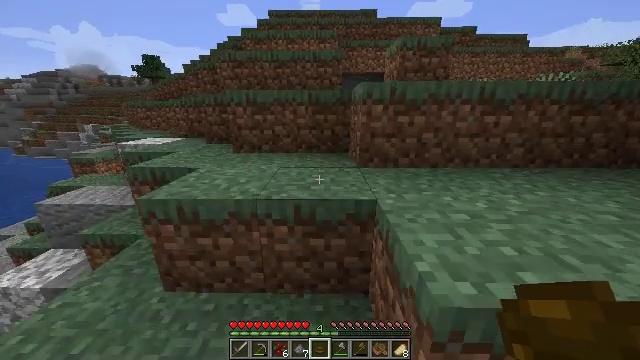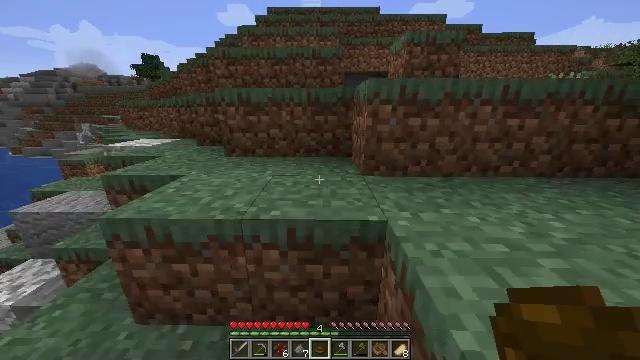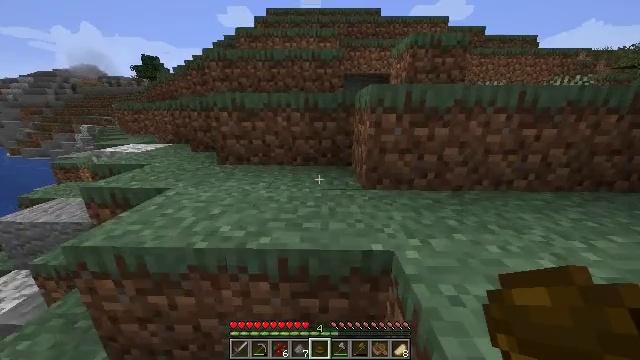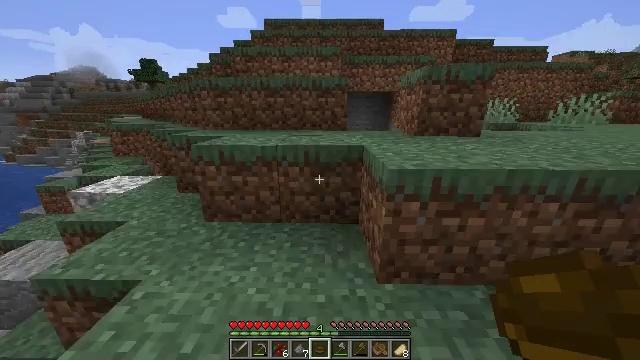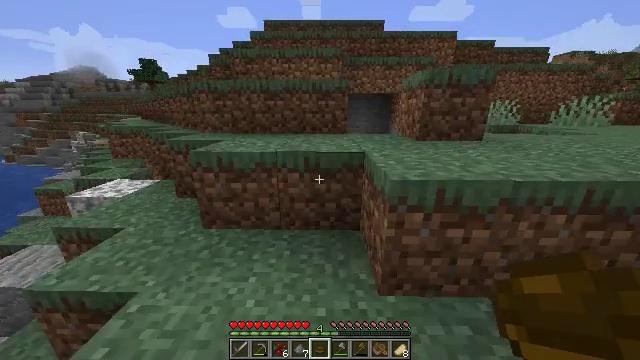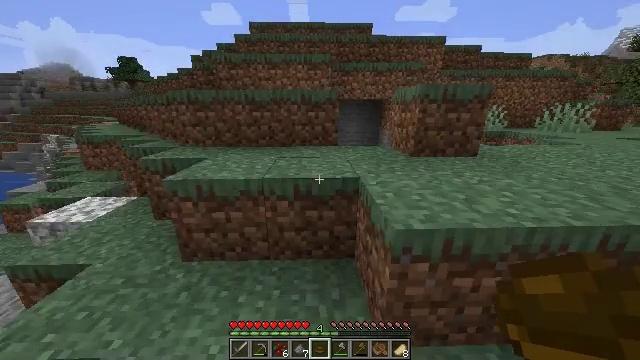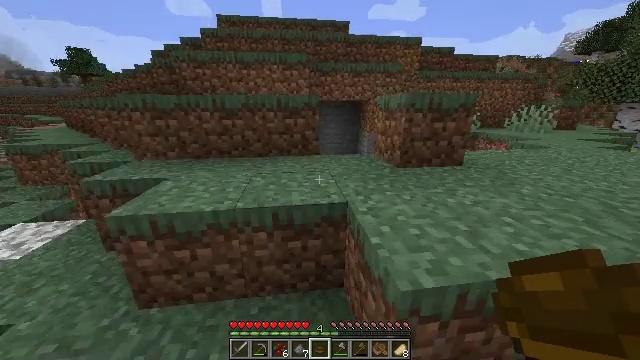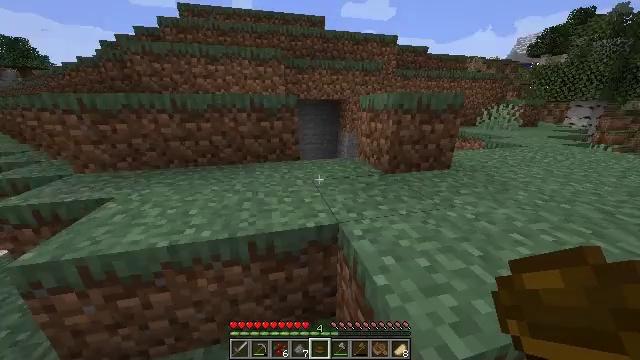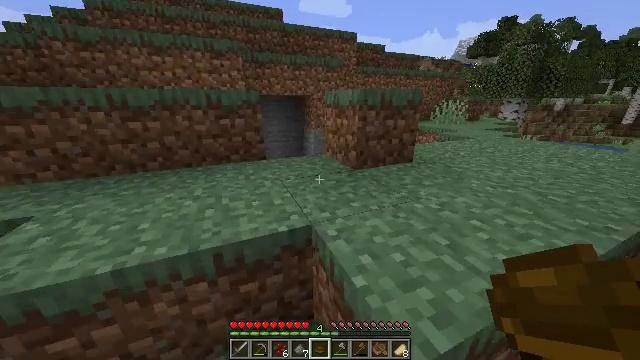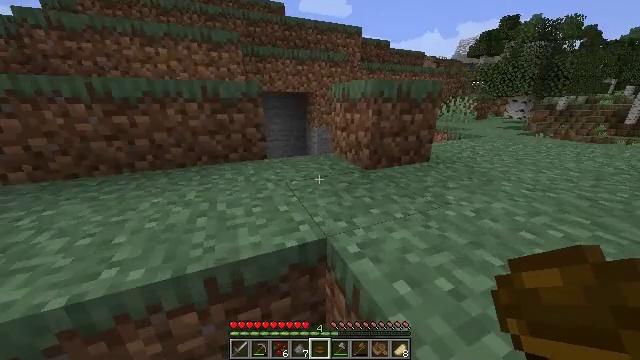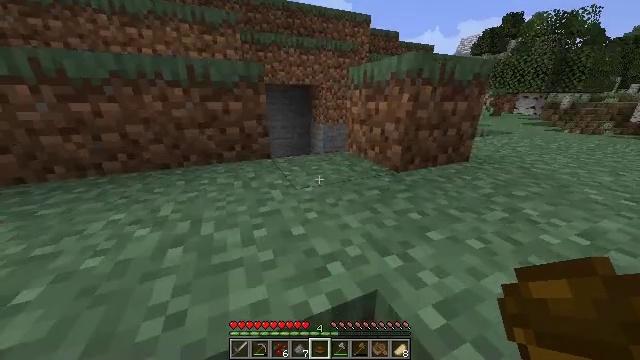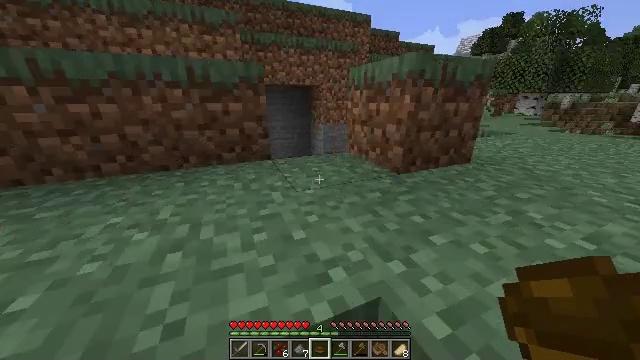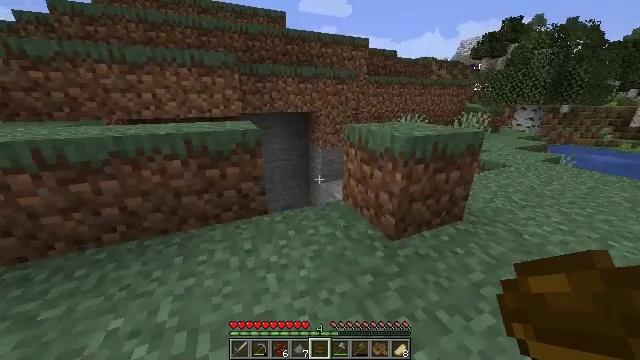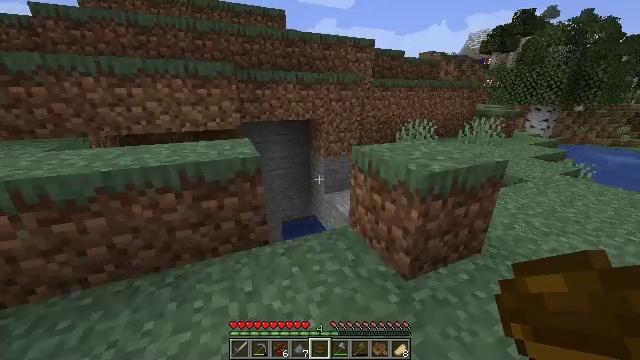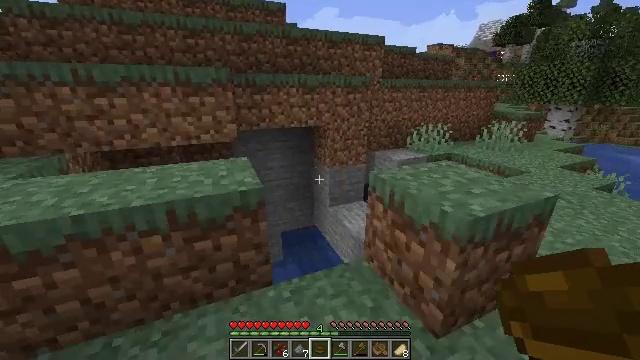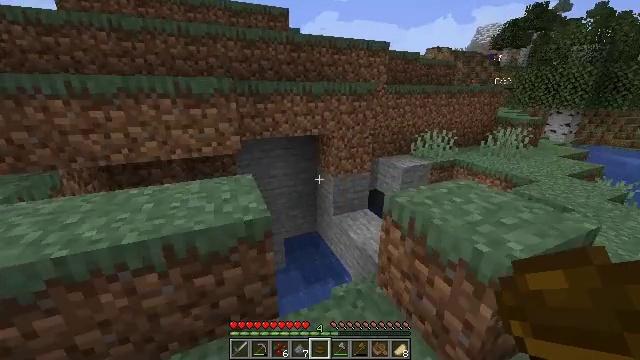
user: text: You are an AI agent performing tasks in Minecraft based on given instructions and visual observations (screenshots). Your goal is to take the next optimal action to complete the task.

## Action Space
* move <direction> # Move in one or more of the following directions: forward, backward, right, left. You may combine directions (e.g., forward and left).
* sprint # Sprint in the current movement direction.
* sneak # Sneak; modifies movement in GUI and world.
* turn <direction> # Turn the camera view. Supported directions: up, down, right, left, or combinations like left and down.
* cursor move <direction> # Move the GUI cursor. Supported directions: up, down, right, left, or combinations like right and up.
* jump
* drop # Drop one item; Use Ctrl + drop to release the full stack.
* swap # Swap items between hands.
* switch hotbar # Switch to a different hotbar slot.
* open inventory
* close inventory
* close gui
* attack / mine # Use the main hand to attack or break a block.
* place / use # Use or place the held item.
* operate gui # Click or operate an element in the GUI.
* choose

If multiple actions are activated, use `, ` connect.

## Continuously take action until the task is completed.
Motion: motion action
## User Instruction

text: Remove a bowl from the inventory.
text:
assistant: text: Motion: move forward, sprint
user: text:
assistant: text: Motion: move forward, sprint, jump
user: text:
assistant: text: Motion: move forward, sprint, jump
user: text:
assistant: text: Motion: move forward, sprint, jump
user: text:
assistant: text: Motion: move forward, sprint, turn right, jump
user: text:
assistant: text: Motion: move forward, sprint, turn right
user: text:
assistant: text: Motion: move forward, sprint, turn right
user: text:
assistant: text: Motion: move forward, sprint, turn right
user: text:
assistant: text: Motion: move forward, sprint
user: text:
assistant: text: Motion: move forward, sprint
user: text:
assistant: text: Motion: move forward, sprint, jump
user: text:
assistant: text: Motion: move forward, sprint, jump
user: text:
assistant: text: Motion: move forward, sprint, jump
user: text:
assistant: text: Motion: move forward, sprint, jump
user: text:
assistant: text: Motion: move forward, sprint
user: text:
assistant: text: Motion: move forward, sprint
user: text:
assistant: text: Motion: move forward, sprint
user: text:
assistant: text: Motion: move forward, sprint
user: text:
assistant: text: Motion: move forward, sprint
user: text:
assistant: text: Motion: move forward, turn left and down
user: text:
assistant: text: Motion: turn left and down
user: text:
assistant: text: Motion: turn left and down
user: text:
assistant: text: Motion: turn left and down
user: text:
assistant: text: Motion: turn left and down
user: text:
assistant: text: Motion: turn left and down
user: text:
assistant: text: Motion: turn down
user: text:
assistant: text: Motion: turn down
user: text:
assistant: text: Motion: turn down
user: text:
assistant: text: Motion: no_op
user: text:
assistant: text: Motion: no_op